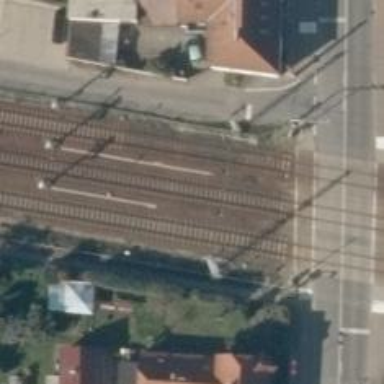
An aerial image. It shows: Railway signal.